Interaction volume radius: 10 \u00c5
Interaction volume height: 15 \u00c5
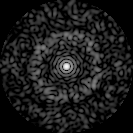
Disorder parameter: 0.8376